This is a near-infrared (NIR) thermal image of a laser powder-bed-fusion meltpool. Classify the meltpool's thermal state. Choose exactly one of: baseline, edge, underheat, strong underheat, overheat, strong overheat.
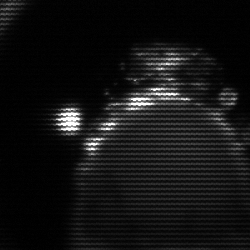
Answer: edge